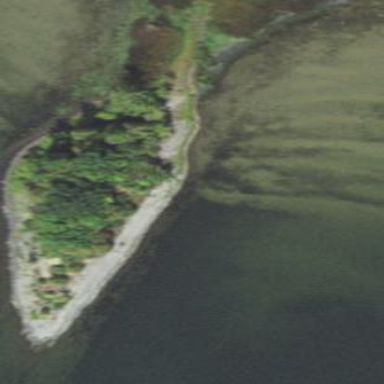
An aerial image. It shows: Islet.